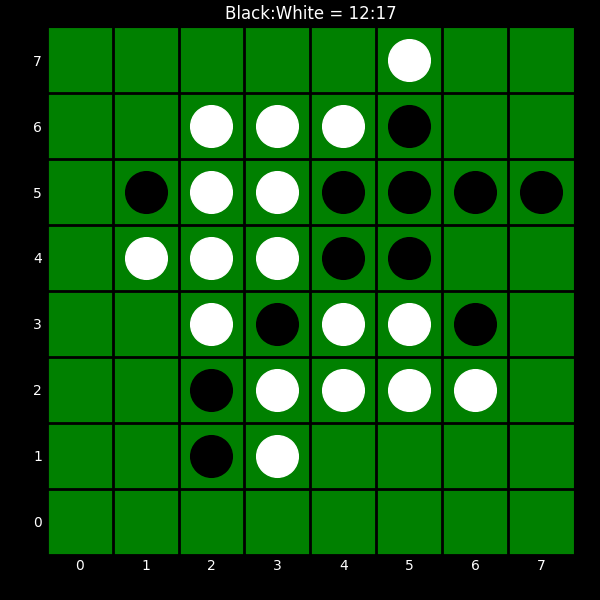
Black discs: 12
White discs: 17